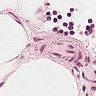
Metastatic tissue present: no